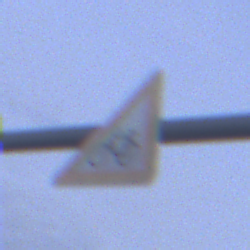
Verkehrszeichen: RadverkehrRechts
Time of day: SunriseSunset
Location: Outdoor (Suburban)
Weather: PartlyCloudy
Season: NotSpecified
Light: Natural